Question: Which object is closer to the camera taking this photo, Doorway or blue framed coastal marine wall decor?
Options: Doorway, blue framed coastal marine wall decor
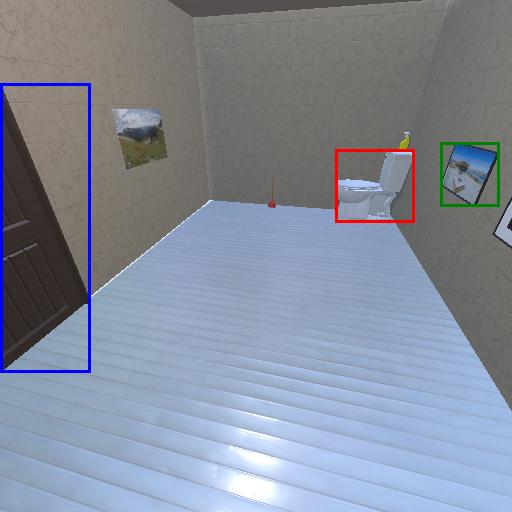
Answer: Doorway